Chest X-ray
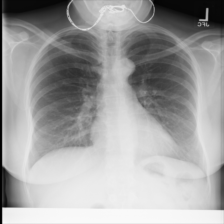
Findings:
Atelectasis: negative
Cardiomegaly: negative
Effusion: negative
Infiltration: positive
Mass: negative
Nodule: negative
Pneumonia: negative
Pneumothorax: negative
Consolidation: negative
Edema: negative
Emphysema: negative
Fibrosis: negative
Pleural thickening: negative
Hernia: negative